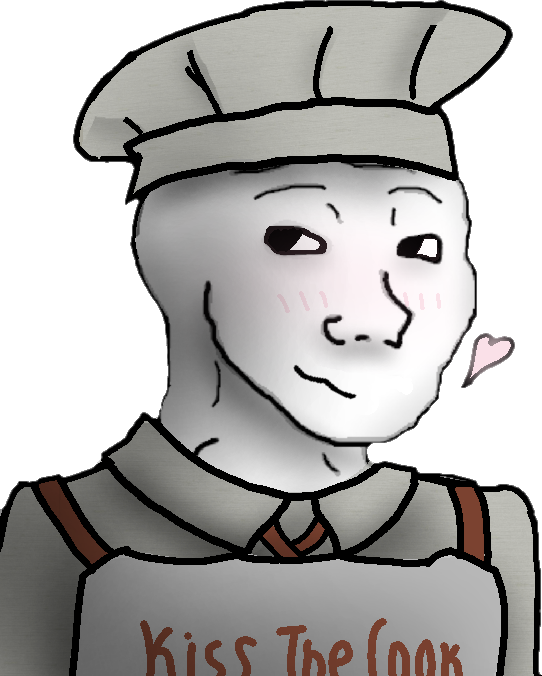
Label: 5_Bloomer